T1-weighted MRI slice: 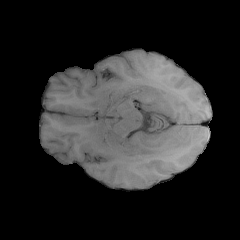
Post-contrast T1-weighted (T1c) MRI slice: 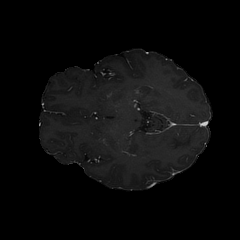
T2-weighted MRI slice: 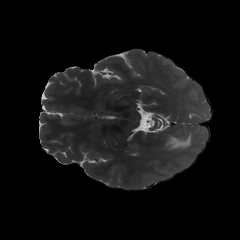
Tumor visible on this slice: yes